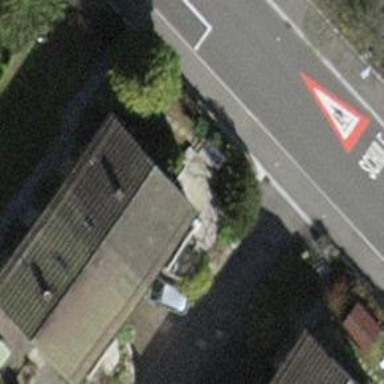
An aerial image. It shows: Semidetached house.